Question: I am attempting to:
1. check if the final row is blank.
2. Check if the final non-blank row contains today's date
3. If not, enter today's date in the first blank row, each the columns indicated by the Dims. (because there are 5 separate tables that need the date).
Does my code accomplish this? I would like it to update whenever I open the workbook, but keep the date that was input the day before. So, essentially, every day when I need to update the data, today's date will already be set in there and I can just put the data in.
'''
Private Sub Workbook_Open()
Dim D1Col As Long, D2Col As Long, D3Col As Long, D4Col As Long, D5Col As Long, rowCnt As Long
D1Col = 1
D2Col = 4
D3Col = 7
D4Col = 10
D5Col = 13
endRow = Cells(Rows.Count, 1).End(xlUp).Row '<--| set 'endRow' to column A
If endRow.Offset(1, 0).Value = 0 Then 'Does the zero idicate "if it is blank"?
If endRow.Value <> Format(Now(), "mm/dd/yyyy") Then
Cells(endRow.Offset(1, 0), D1Col) = Format(Now(), "mm/dd/yyyy")
Cells(endRow.Offset(1, 0), D2Col) = Format(Now(), "mm/dd/yyyy")
Cells(endRow.Offset(1, 0), D3Col) = Format(Now(), "mm/dd/yyyy")
Cells(endRow.Offset(1, 0), D4Col) = Format(Now(), "mm/dd/yyyy")
Cells(endRow.Offset(1, 0), D5Col) = Format(Now(), "mm/dd/yyyy")
End If
Else: endRow.Offset(1, 0).Value = 0
End Sub
'''

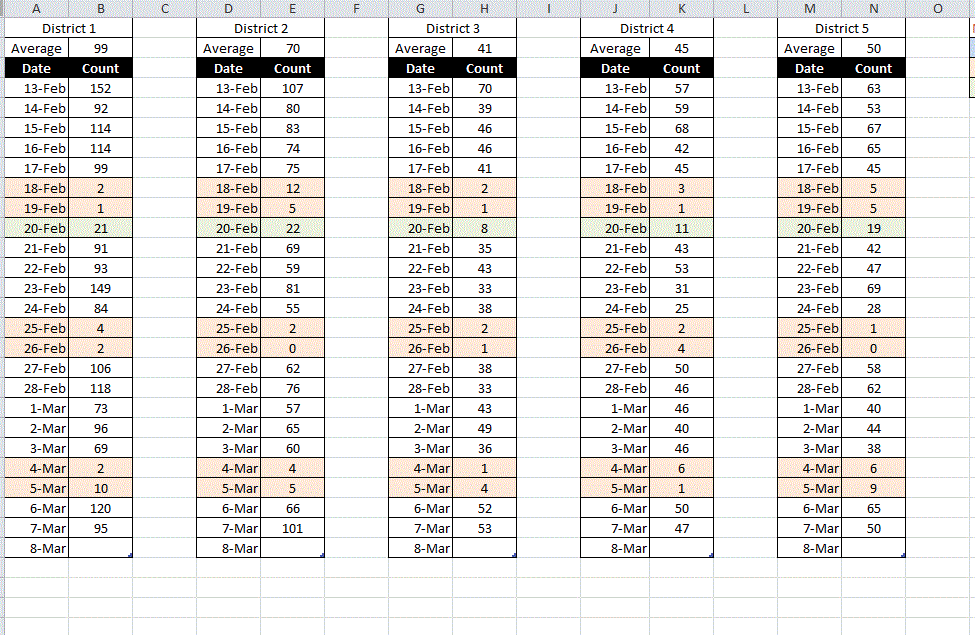
Answer: I've cleaned up and refactored to eliminate the redundant code, and made explicit all implicit 'ActiveSheet' references:
'''
Private Sub Workbook_Open()
Const startCol As Long = 1
Const colCountToSet As Long = 5
Const skipColCount As Long = 3
Dim endRow As Long
endRow = ActiveSheet.Cells(ActiveSheet.Rows.Count, 1).End(xlUp).Row
If IsDate(Cells(endRow, startCol)) Then
If Int(CDate(ActiveSheet.Cells(endRow, startCol))) <> Date Then
endRow = endRow + 1
Dim curCol As Long
curCol = startCol
Dim counter As Integer
For counter = startCol To colCountToSet
ActiveSheet.Cells(endRow, curCol) = Date
curCol = curCol + skipColCount
Next
End If
End If
End Sub
'''
Here's what was done and why:
'''
Const startCol As Long = 1
Const colCountToSet As Long = 5
Const skipColCount As Long = 3
'''
If you ever need to add or remove a set of columns, adjust 'colCountToSet' and your code continues to work.
If you add another column to each set or add space between data sets, adjust 'skipColCount' and your code continues to work.
If you insert a new col A, adjust startCol
'Format()'
'''
If IsDate(ActiveSheet.Cells(endRow, startCol)) Then
'''
I've fixed up this bit thanks to a suggestion from @Comintern. First ensure your last row contains a date. If, for some reason, someone has entered a non-date value at the bottom, this will skip overwriting it.
'''
If Int(CDate(ActiveSheet.Cells(endRow, startCol))) <> Date Then
'''
The 'Date' function returns a date (as an integer) without the time, so compare that to what's in the last row.
'''
If Format(ActiveSheet.Cells(endRow, startCol), "mm/dd/yyyy") <> todaysDate Then
'''
If the last row is empty, it won't match. If it's yesterday's date, it won't match. Either case falls into the 'If' statement. If it's today's date, it will match and it will skip the 'If' statement. You have to format the date in the column to exactly match the format you're using, since the display formatting of the cell could return a different looking string than what you're testing for.
'''
endRow = endRow + 1
'''
Get rid of the '.Offset()'. Especially since you're not using a 'Range' object.
'''
For counter = startCol To colCountToSet
ActiveSheet.Cells(endRow, curCol) = Date
curCol = curCol + skipColCount
Next
'''
A nice, simple little loop that will set each column's date without having to adjust anything other than a 'CONST' or two at the very top of the code should your formatting ever change. It sets the date to the system returned 'Date' integer.